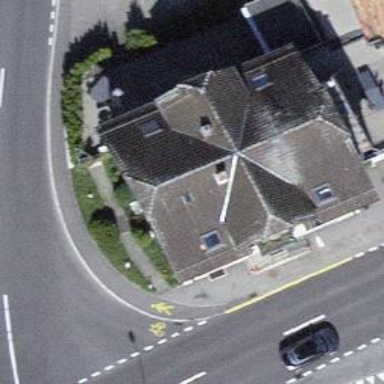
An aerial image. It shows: Restaurant.